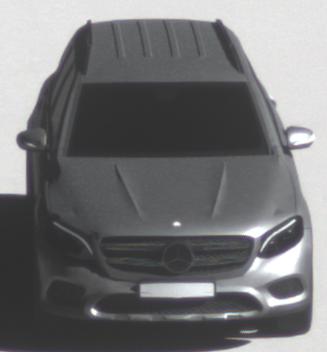
Make: Mercedes-Benz
Model: GLC 250
Detailed model: GLC (253)
Model produced from: 2015/09
Model produced until: 2018/05
Doors: 5
Color: gray
Road condition: dry road
Daytime: morning or afternoon
Contrast: high contrast